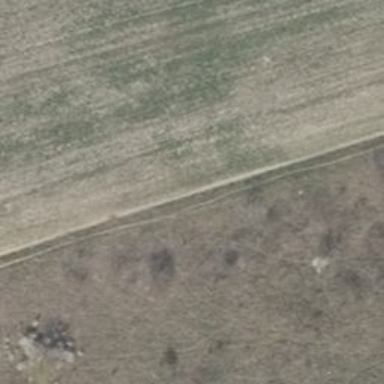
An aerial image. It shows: Ground path.